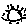
Label: sun